Question: I'm trying to make a UILabel that says " FEATURED". However, when it renders it, the star isn't solid! Here's the code I'm using:
'''
_sponsoredLabel = [UILabel new];
_sponsoredLabel.numberOfLines = 1;
_sponsoredLabel.lineBreakMode = NSLineBreakByTruncatingTail;
_sponsoredLabel.textColor = [UIColor yellowColor];
_sponsoredLabel.backgroundColor = [UIColor clearColor];
_sponsoredLabel.textAlignment = NSTextAlignmentLeft;
_sponsoredLabel.text = @" FEATURED";
_sponsoredLabel.font = [UIFont fontWithName:@"HelveticaNeue-Light" size:14.0f];
_sponsoredLabel.hidden = YES;
'''
In the text itself it looks solid, but here's what it looks like when it renders:
Any advice is much appreciated!
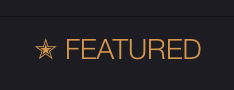
Answer: The problem is that your literal character is not ''. It is '' - Outlined Black Star. You typed the wrong character when you typed your literal.